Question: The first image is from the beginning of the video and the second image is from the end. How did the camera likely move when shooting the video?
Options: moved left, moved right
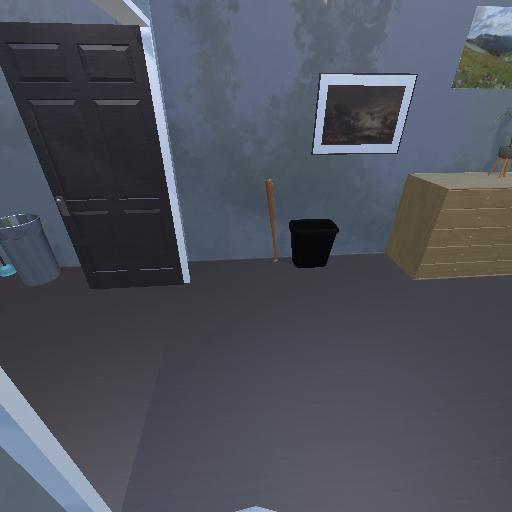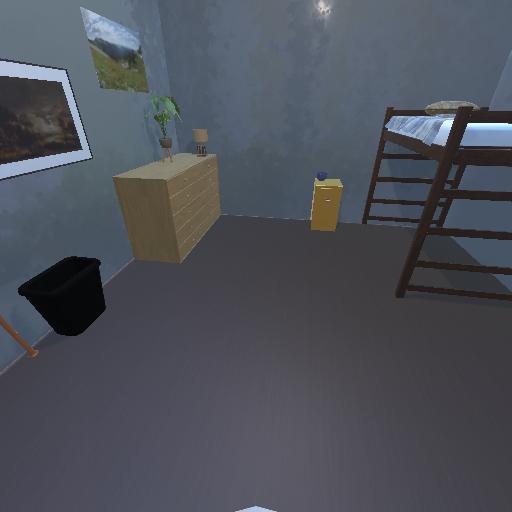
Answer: moved left